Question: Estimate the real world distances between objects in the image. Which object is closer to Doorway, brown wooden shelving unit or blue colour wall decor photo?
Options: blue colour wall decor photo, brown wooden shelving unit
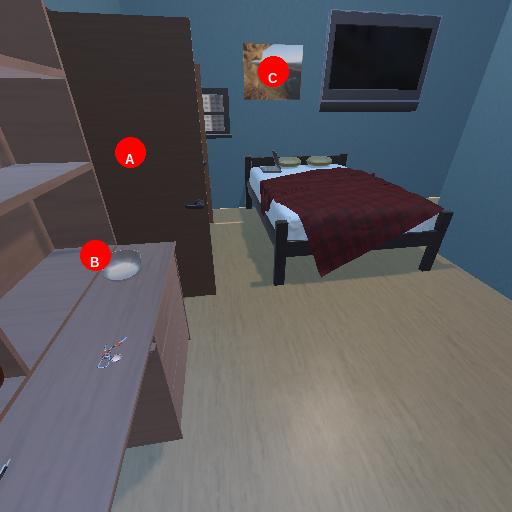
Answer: blue colour wall decor photo